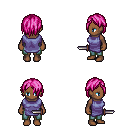
a pixel art fantasy rpg character, female body template, human, dark skin, chain tabard jacket, teal pants, pink bangs hairstyle, dagger, four views (front, back, left, right), 2x2 character sprite sheet, small pixel art, hard edges, no anti-aliasing